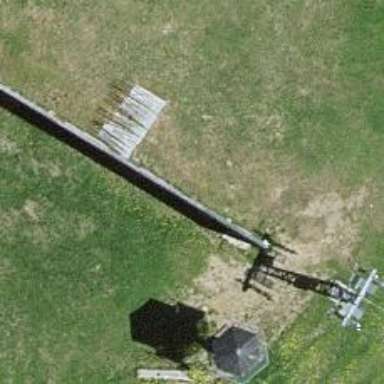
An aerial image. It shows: T-bar lift for ski slope.